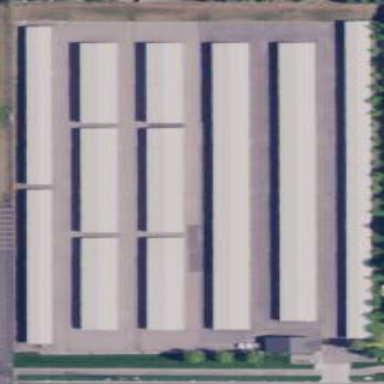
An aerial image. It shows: Commercial area with storage rental shop.